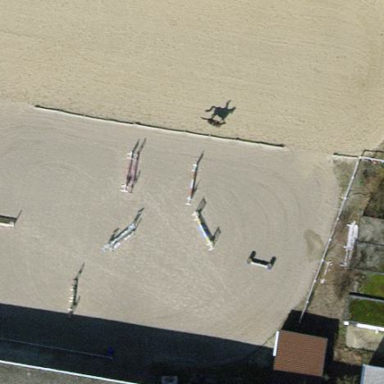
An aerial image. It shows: Leisure land designated for horse riding.